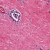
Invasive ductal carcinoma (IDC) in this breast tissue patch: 0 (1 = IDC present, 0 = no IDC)